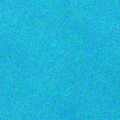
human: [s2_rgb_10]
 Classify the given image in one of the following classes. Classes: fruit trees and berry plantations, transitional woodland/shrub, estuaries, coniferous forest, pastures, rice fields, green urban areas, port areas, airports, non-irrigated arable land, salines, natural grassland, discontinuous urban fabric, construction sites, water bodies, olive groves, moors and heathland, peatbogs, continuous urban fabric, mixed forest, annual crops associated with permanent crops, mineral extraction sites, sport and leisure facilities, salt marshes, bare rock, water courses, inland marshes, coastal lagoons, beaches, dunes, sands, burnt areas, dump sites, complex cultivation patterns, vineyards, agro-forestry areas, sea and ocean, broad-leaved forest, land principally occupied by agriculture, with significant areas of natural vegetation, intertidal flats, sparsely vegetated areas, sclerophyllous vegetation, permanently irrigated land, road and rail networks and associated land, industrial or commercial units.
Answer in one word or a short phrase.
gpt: sea and ocean